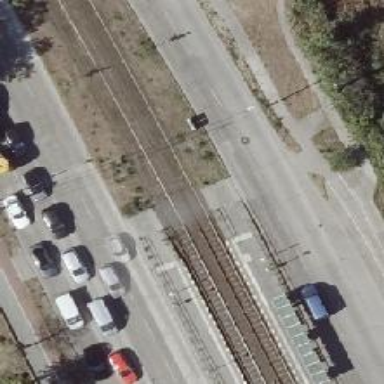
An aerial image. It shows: Uncontrolled tram crossing.